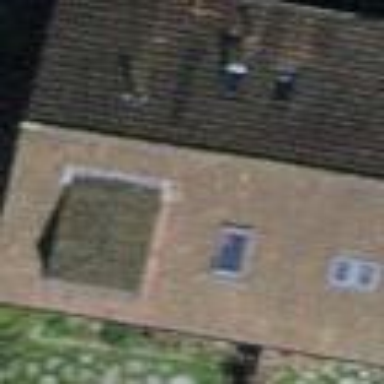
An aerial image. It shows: Simple and straightforward house.